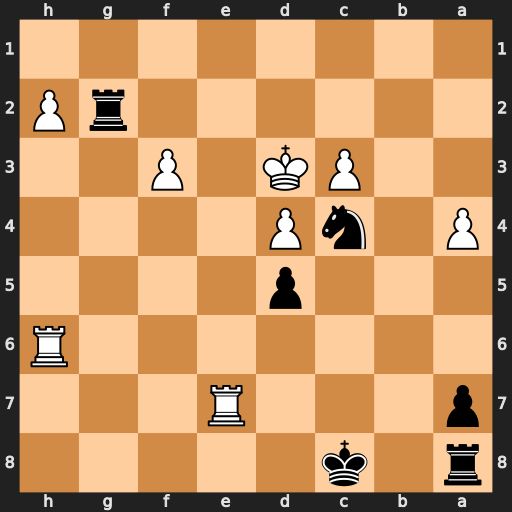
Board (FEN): r1k5/p3R3/7R/3p4/P1nP4/2PK1P2/6rP/8
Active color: b
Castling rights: -
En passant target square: -
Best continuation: Rd2#